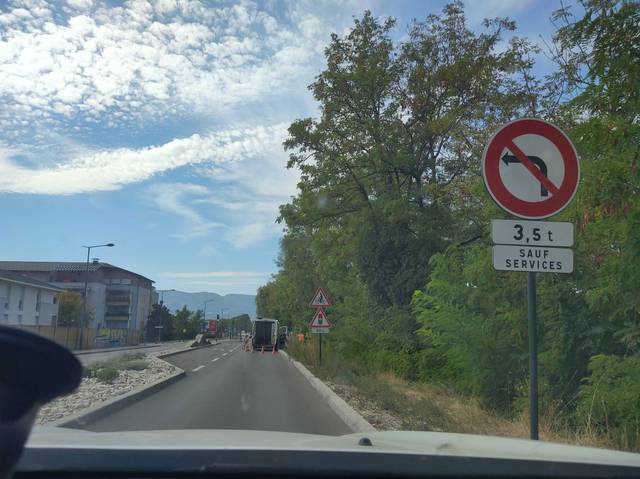
Region: France
Coordinates: 45.571, 5.954